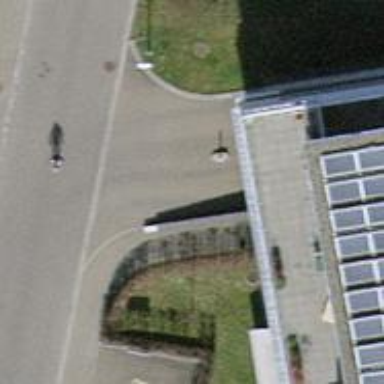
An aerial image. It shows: Parking entrance.